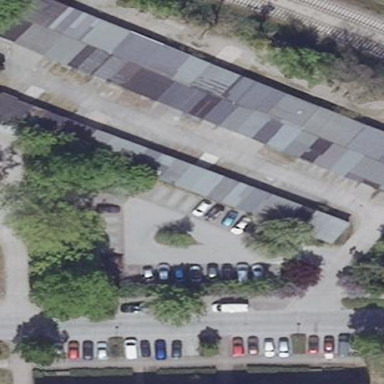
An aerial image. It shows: Garages as the designated land use.